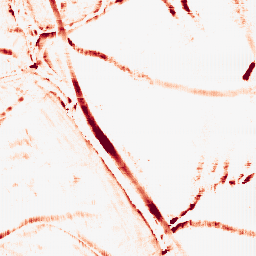
Category: morphological
Decomposition family: morphological_rect
Decomposition parameters: operation: opening
width: 10
height: 10
Upsampling method: fft_zeropad
Upsampling parameters: scale: 4
Upsampling scale: 4